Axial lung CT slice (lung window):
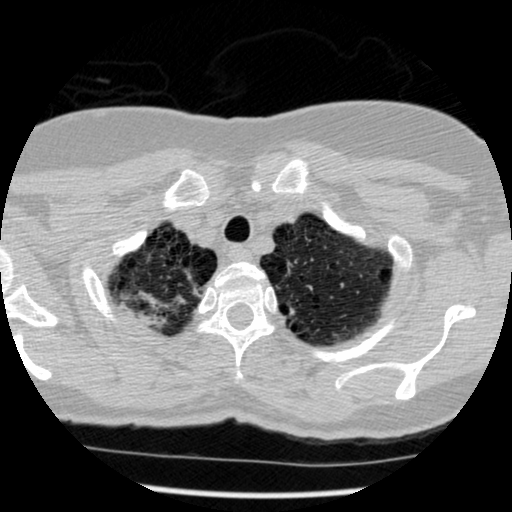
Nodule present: no